Question: What place is shown?
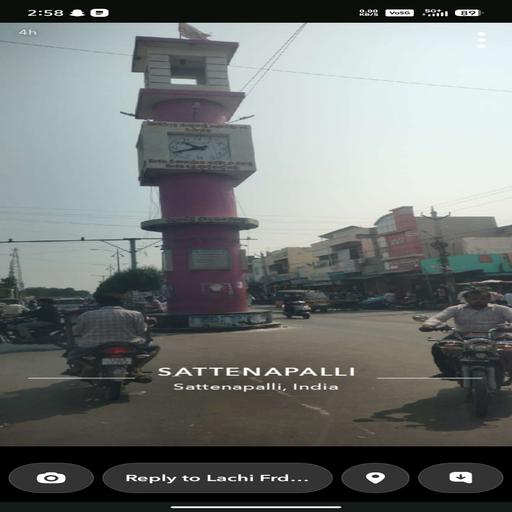
Answer: Sattenapalli